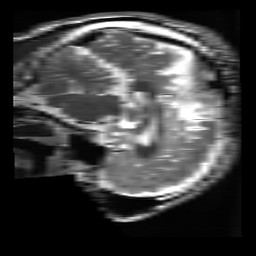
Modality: T2w
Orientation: sagittal
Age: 28
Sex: male
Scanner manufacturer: ge
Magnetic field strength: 3 T
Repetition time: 5.725 s
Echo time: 0.09666 s